Aerial crown-view tile of a tropical tree (Barro Colorado Island, Panama), acquired 20250512:
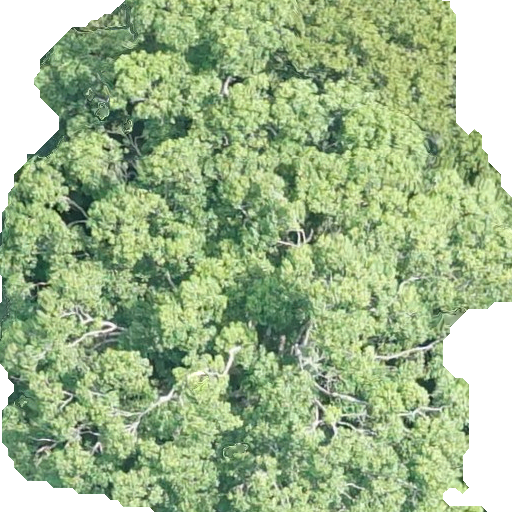
Species: Ocotea leptobotra
GBIF accepted scientific name: Ocotea leptobotra
Crown area: 369.256 m²